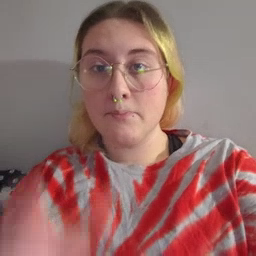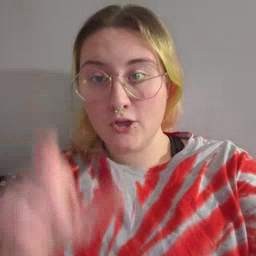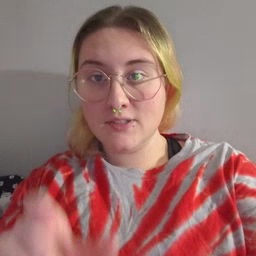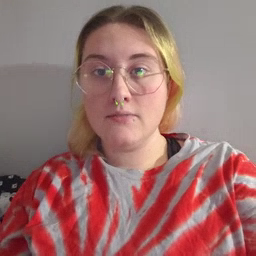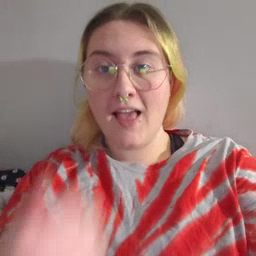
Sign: person